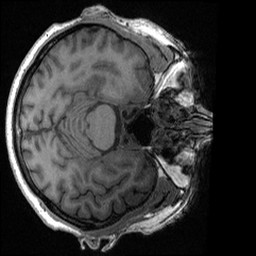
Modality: T1w
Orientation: axial
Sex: male
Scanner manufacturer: ge
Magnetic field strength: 3 T
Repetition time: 0.0064 s
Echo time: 0.00281 s